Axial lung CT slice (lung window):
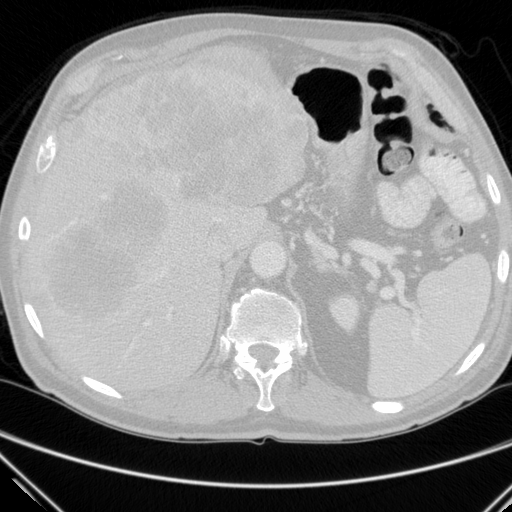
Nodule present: no